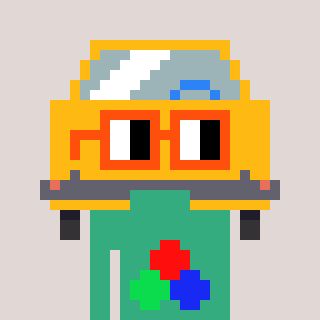
a pixel art character with square orange glasses, a taxi-shaped head and a teal-colored body on a warm background